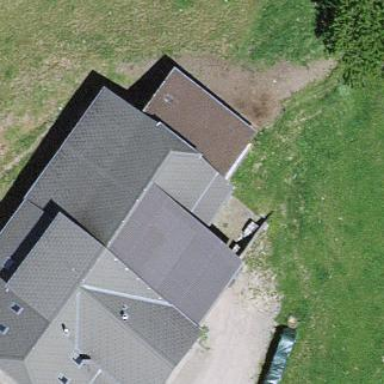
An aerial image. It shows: Farm building.